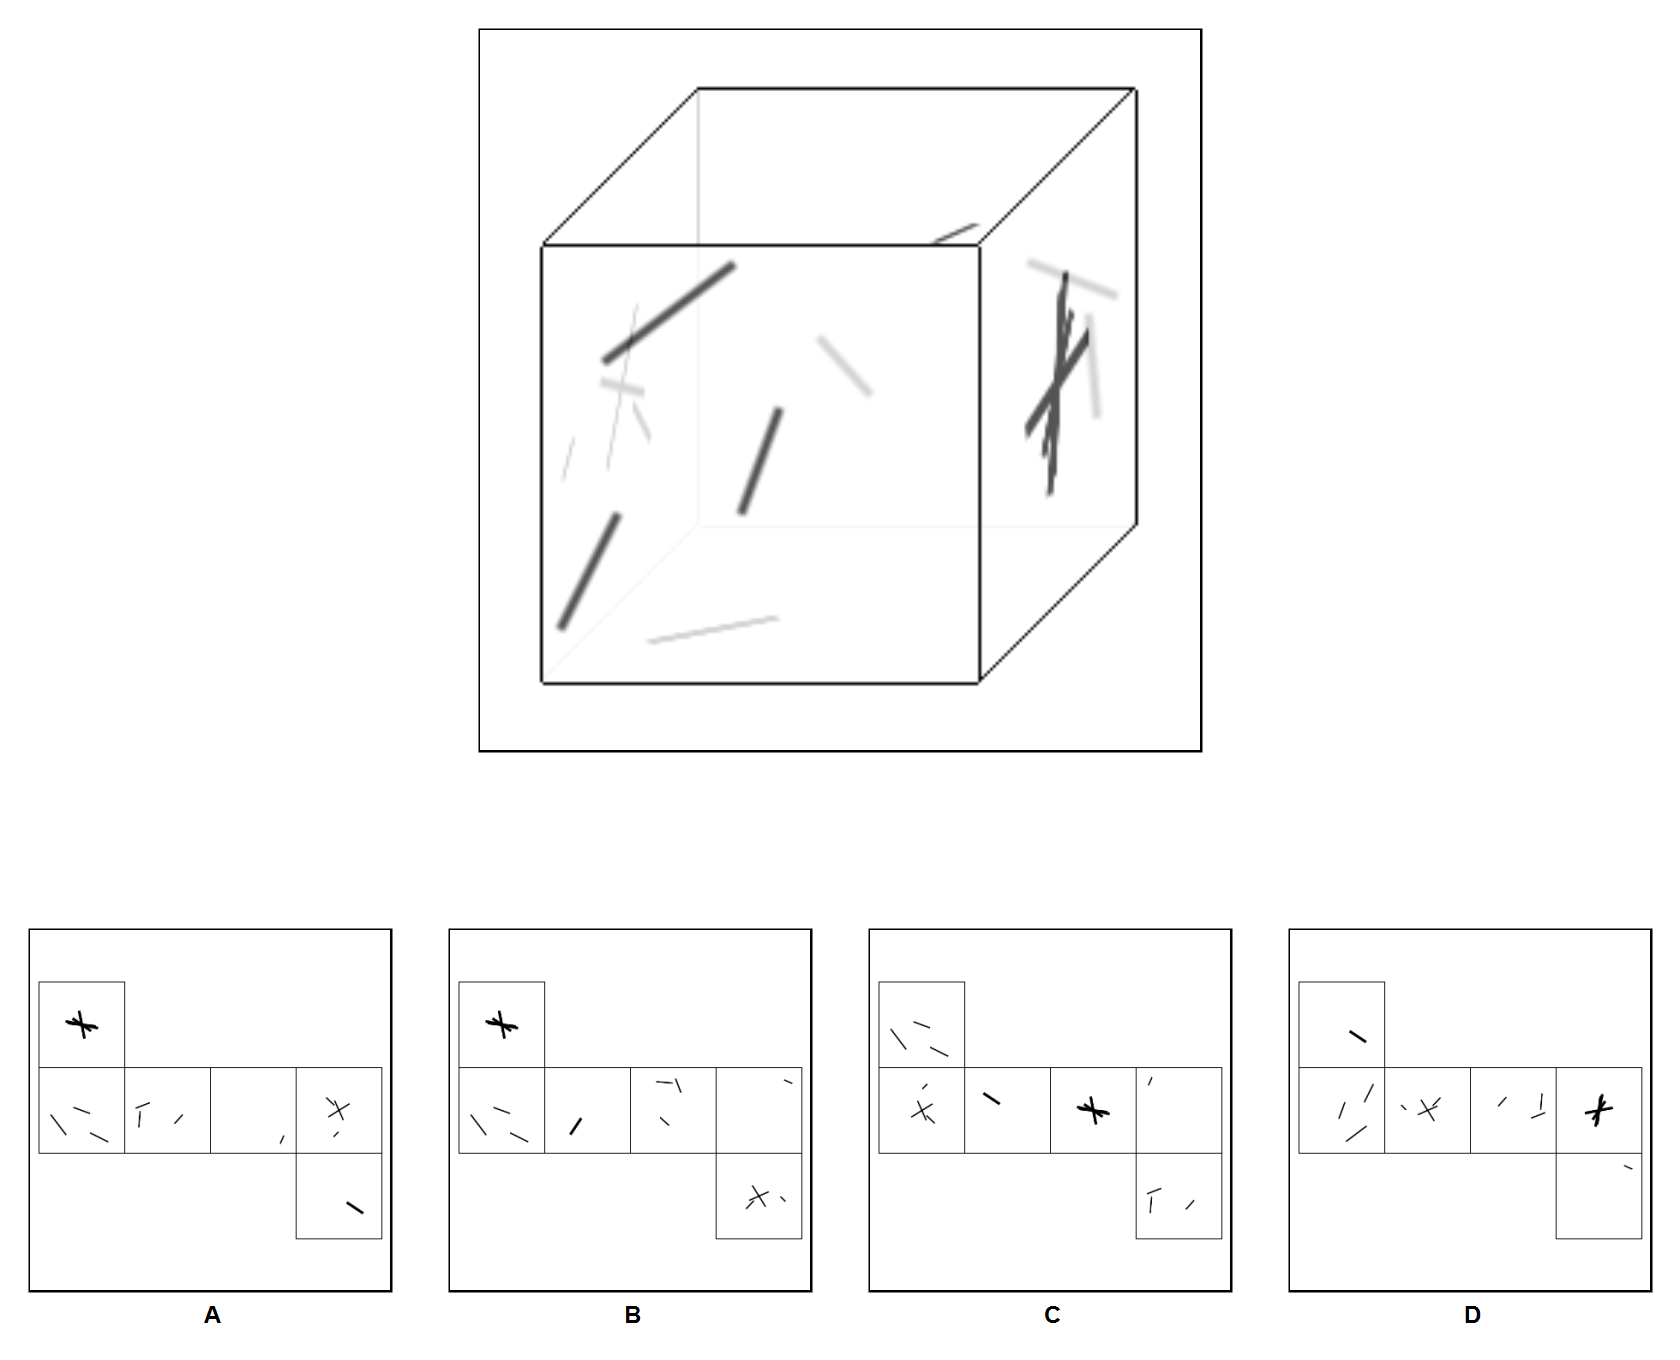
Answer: A